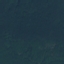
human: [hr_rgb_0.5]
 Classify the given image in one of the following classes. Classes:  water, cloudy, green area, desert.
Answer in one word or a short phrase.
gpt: green area